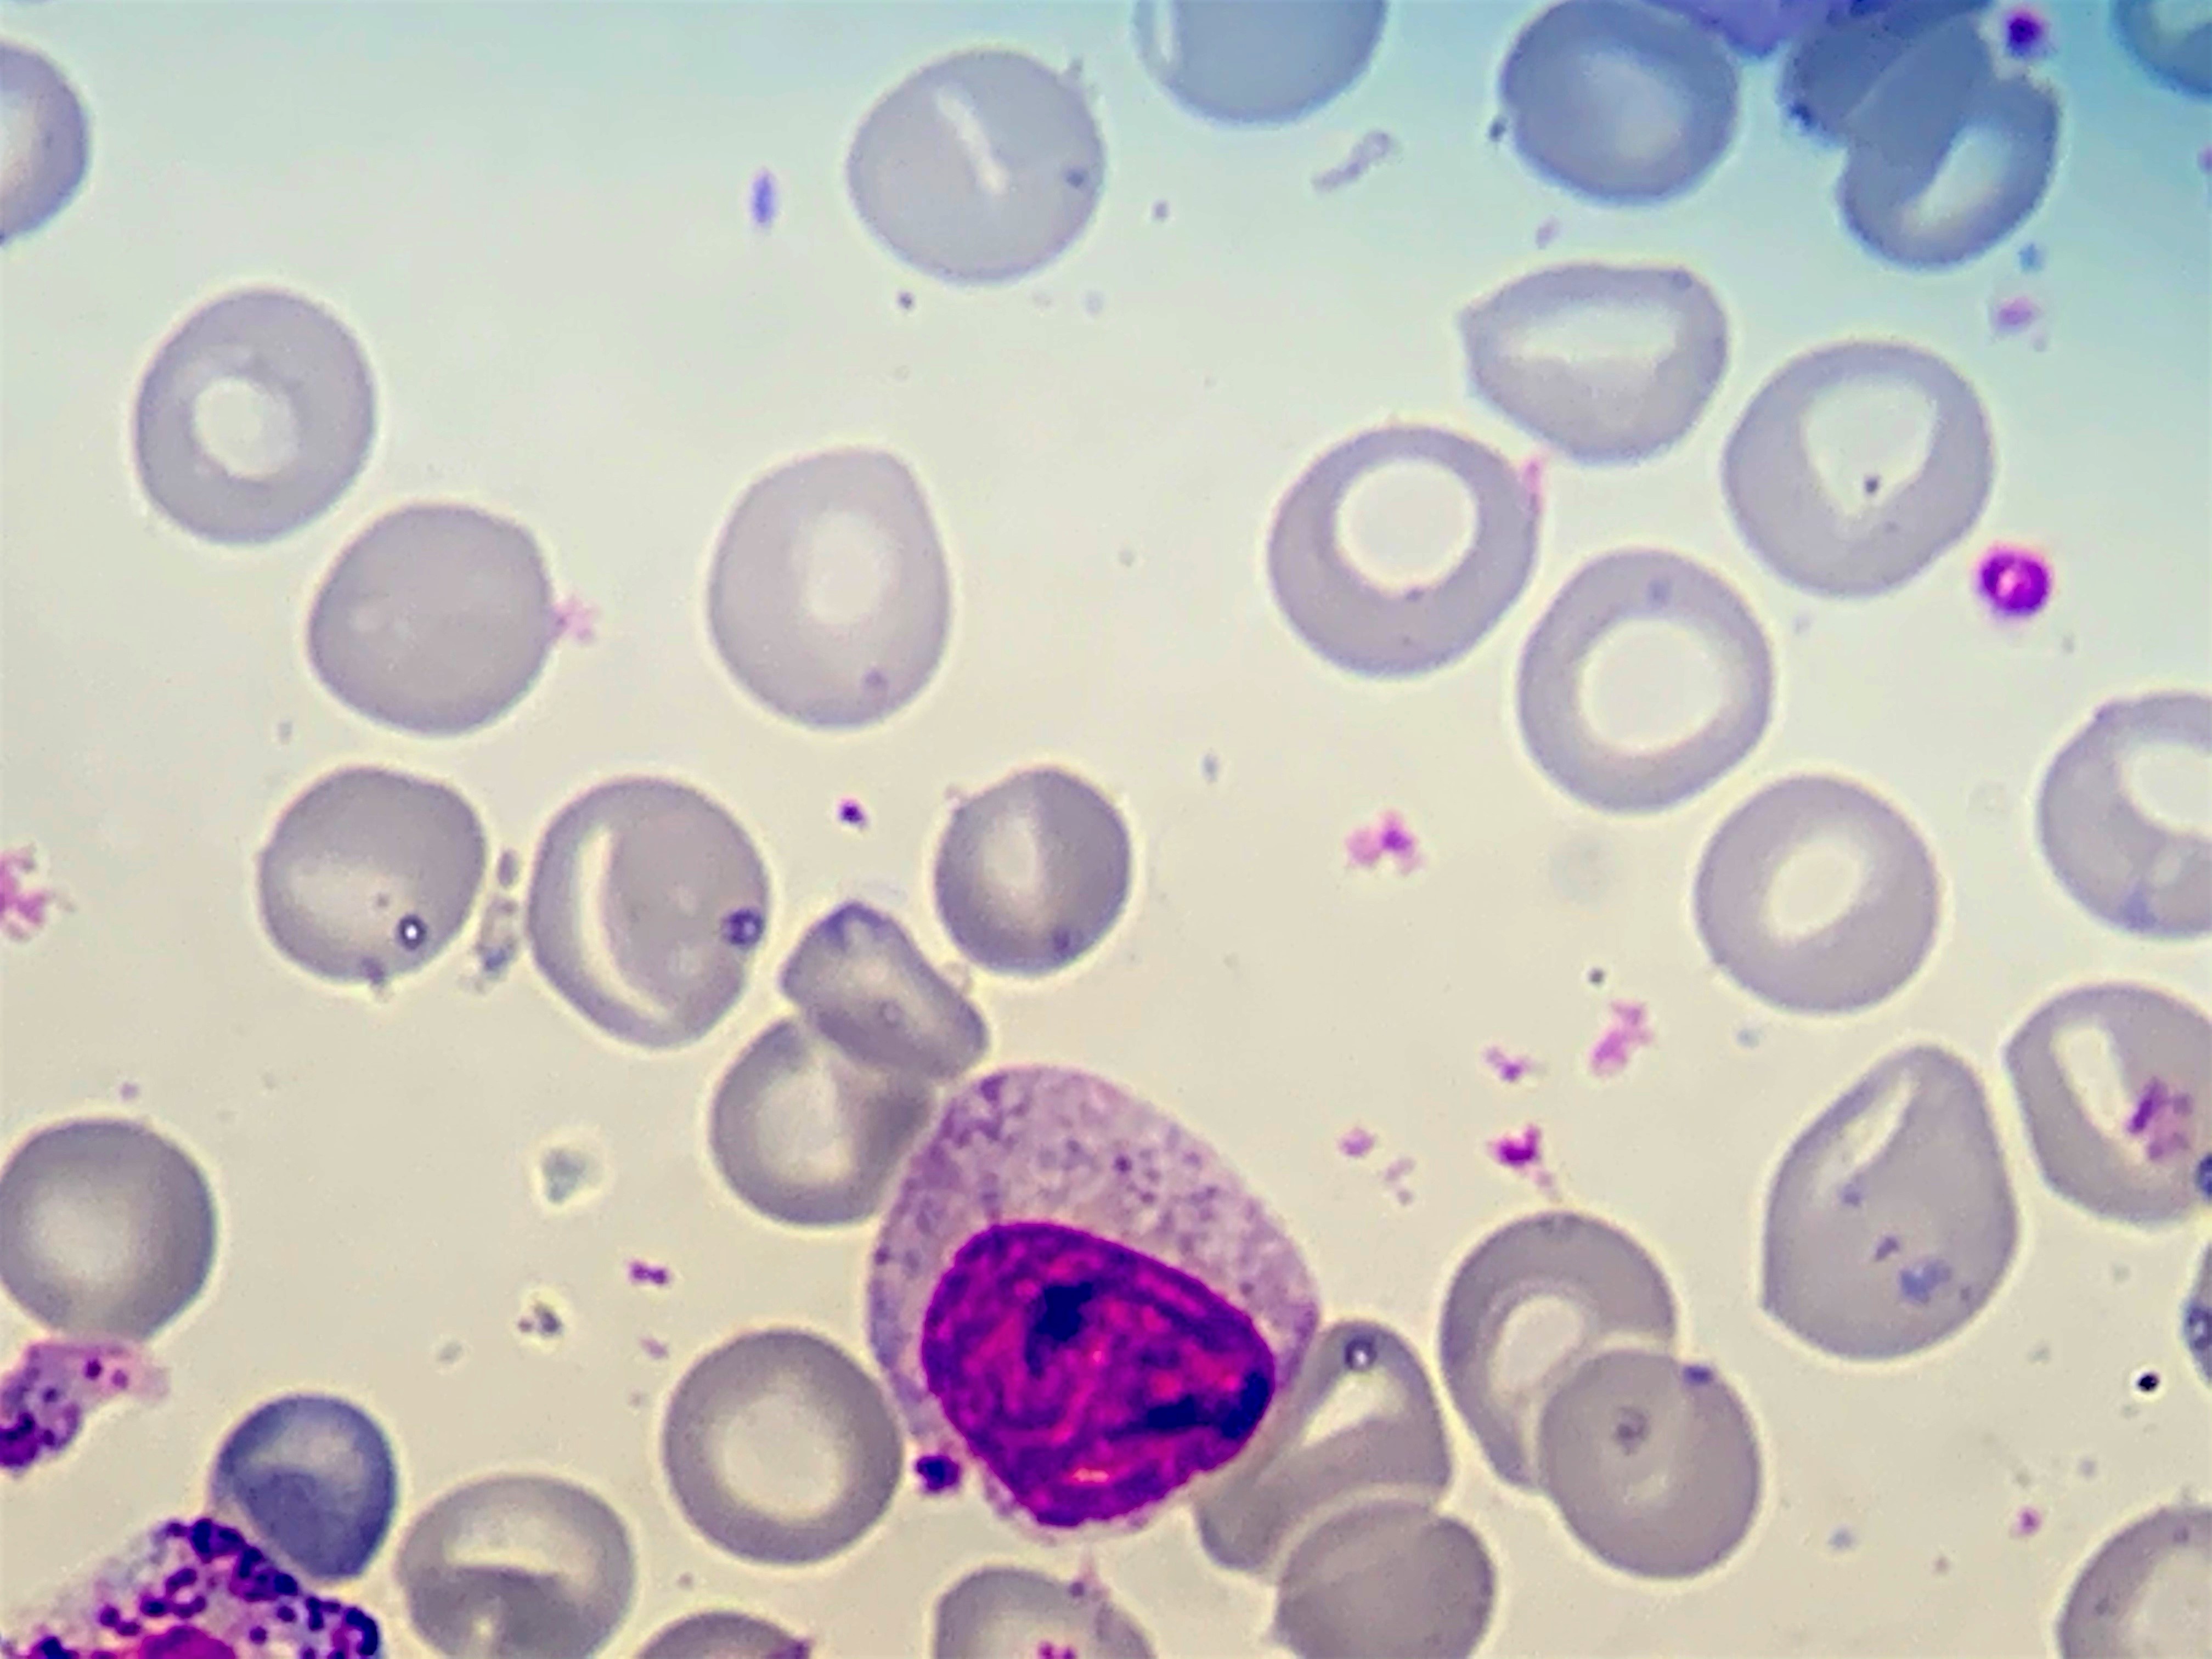
Cell type: MYELOCYTE